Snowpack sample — Rabbit Ears Pass, Jackson County, Colorado, USA (12/17/25, 1:08 PM MST)
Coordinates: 40.387, -106.625
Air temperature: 34 °F
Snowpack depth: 46 cm
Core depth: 30 cm
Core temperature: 24.8 °F
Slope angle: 6°, slope face: 165°
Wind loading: medium
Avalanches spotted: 0
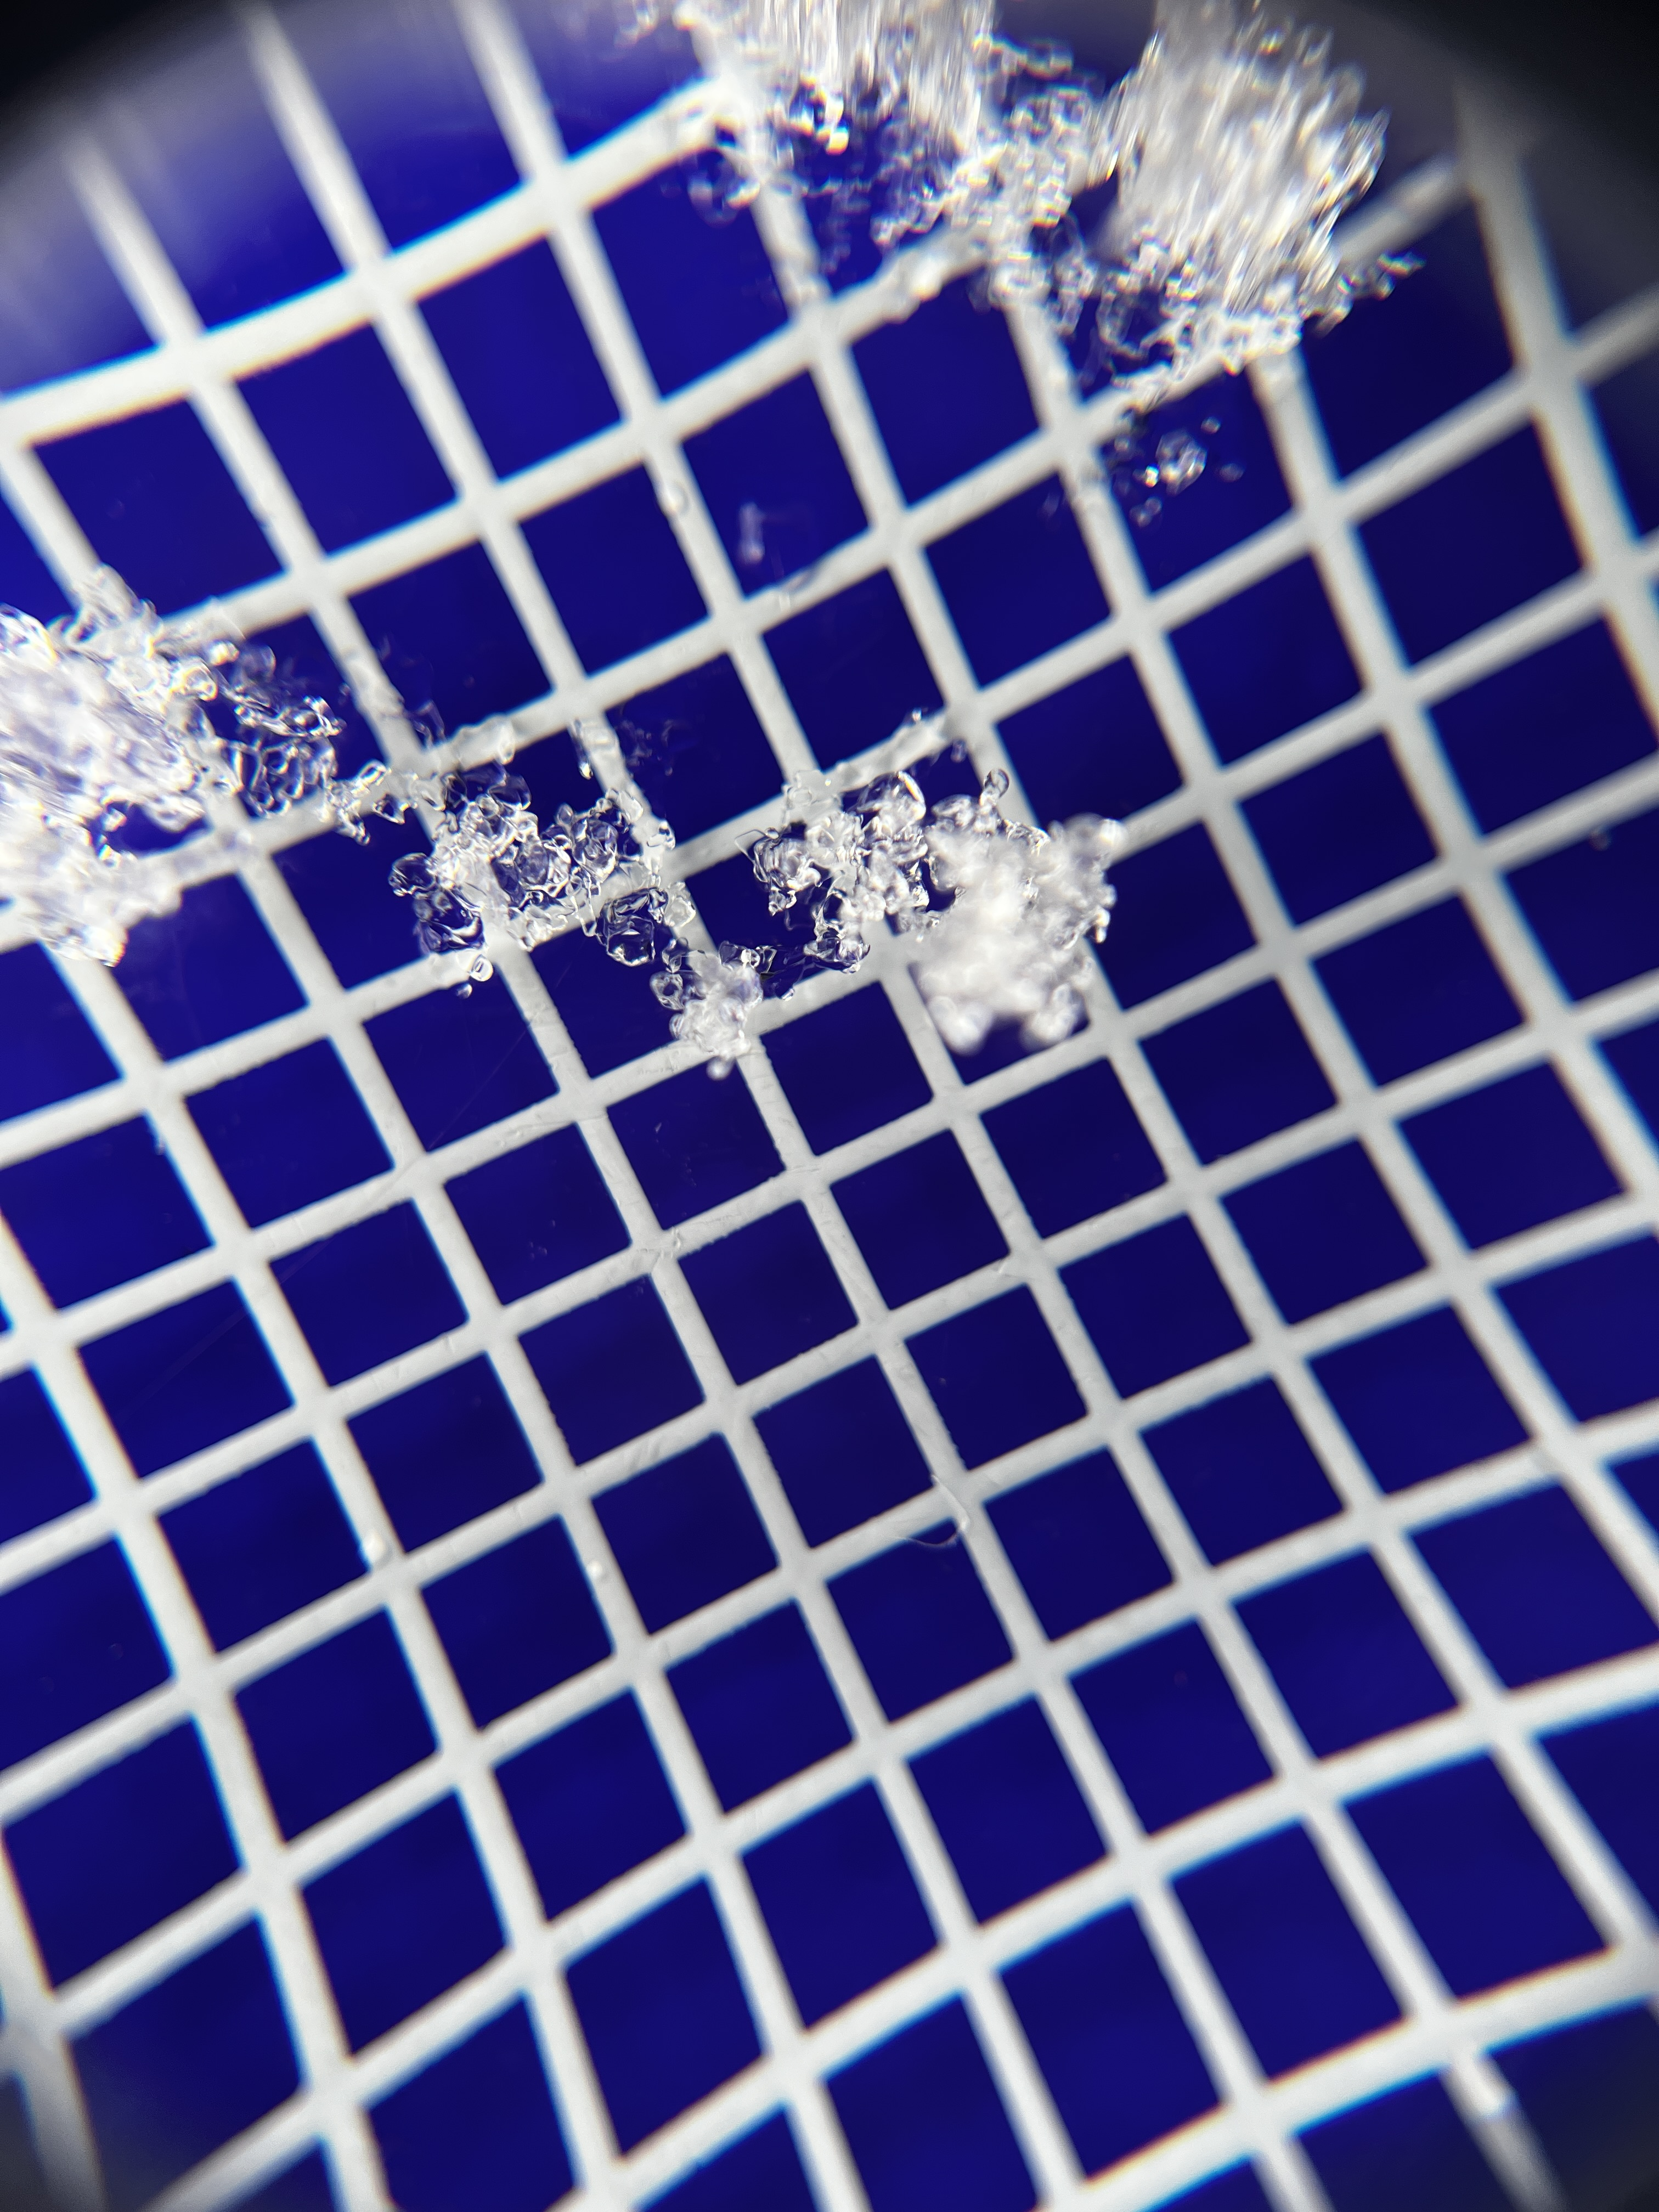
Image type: magnified_profile
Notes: No avalanches spotted nearby, although collected in a meadowy area with minimal risk on this face of the pass.